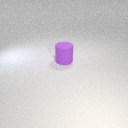
large purple rubber cylinder